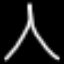
Label: The Eiffel Tower